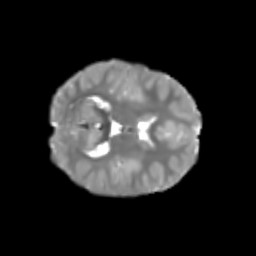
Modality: T2w
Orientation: axial
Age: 8
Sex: male
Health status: healthy